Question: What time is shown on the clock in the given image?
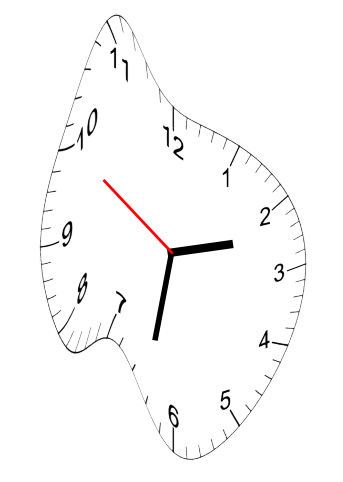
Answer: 02:31:50